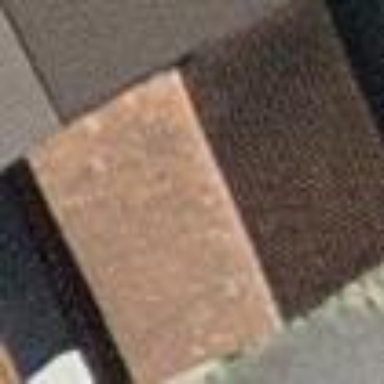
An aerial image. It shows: Barn.